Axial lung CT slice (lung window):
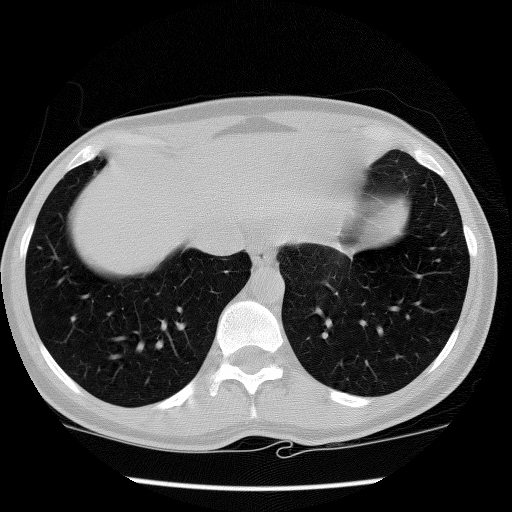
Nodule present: no